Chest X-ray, AP view. Patient: 19 years old, sex F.
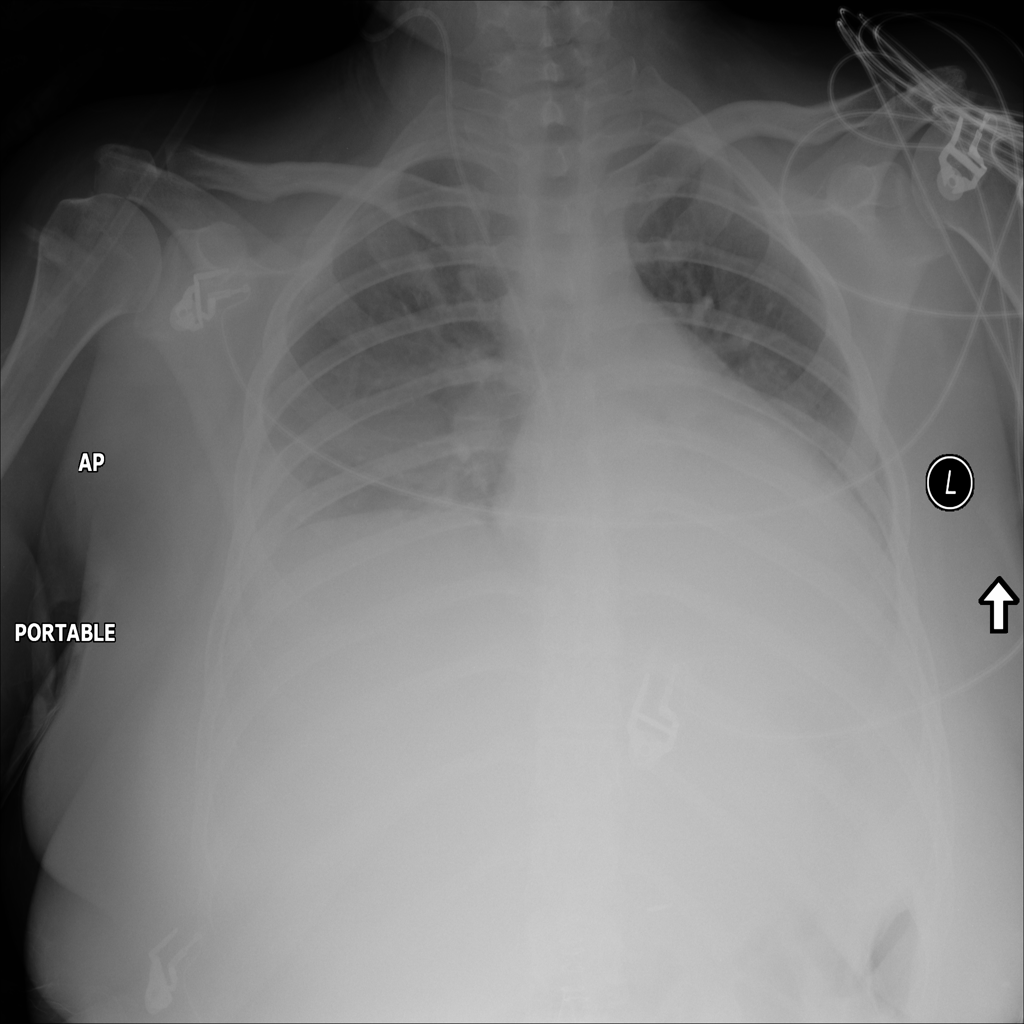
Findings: Atelectasis, Consolidation